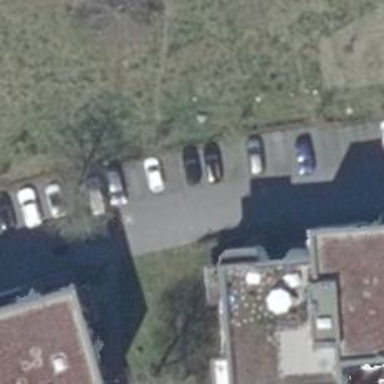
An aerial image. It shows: Residential road without sidewalk.